Question: Is there any way to line up the points of a line plot with the bars of a bar graph using ggplot when they have the same x-axis? Here is the sample data I'm trying to do it with.
'''
library(ggplot2)
library(gridExtra)
data=data.frame(x=rep(1:27, each=5), y = rep(1:5, times = 27))
yes <- ggplot(data, aes(x = x, y = y))
yes <- yes + geom_point() + geom_line()
other_data = data.frame(x = 1:27, y = 50:76 )
no <- ggplot(other_data, aes(x=x, y=y))
no <- no + geom_bar(stat = "identity")
grid.arrange(no, yes)
'''
Here is the output:

The first point of the line plot is to the left of the first bar, and the last point of the line plot is to the right of the last bar.
Thank you for your time.
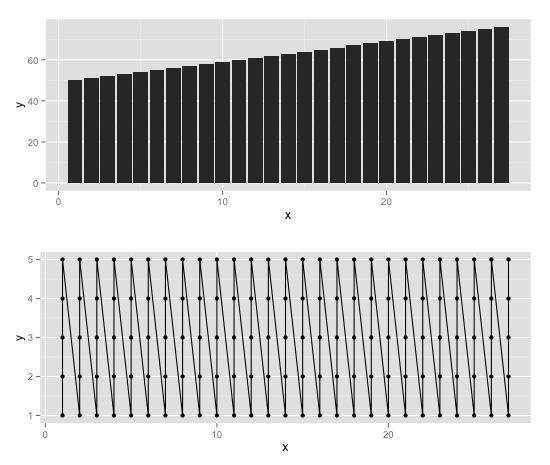
Answer: Extending @Stibu's post a little: To align the plots, use 'gtable' (Or see answers to <URL>
'''
library(ggplot2)
library(gtable)
data=data.frame(x=rep(1:27, each=5), y = rep(1:5, times = 27))
yes <- ggplot(data, aes(x = x, y = y))
yes <- yes + geom_point() + geom_line() +
scale_x_continuous(limits = c(0,28), expand = c(0,0))
other_data = data.frame(x = 1:27, y = 50:76 )
no <- ggplot(other_data, aes(x=x, y=y))
no <- no + geom_bar(stat = "identity") +
scale_x_continuous(limits = c(0,28), expand = c(0,0))
gYes = ggplotGrob(yes) # get the ggplot grobs
gNo = ggplotGrob(no)
plot(rbind(gNo, gYes, size = "first")) # Arrange and plot the grobs
'''

To change heights of plots:
'''
g = rbind(gNo, gYes, size = "first") # Combine the plots
panels <- g$layout$t[grepl("panel", g$layout$name)] # Get the positions for plot panels
g$heights[panels] <- unit(c(0.7, 0.3), "null") # Replace heights with your relative heights
plot(g)
'''